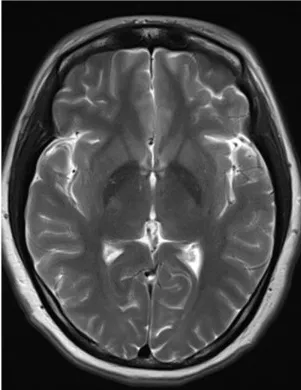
3.5 months. After poisoning, demonstrating a reduction in globus pallidus hyperintensity.
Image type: radiology (mri)